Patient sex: M
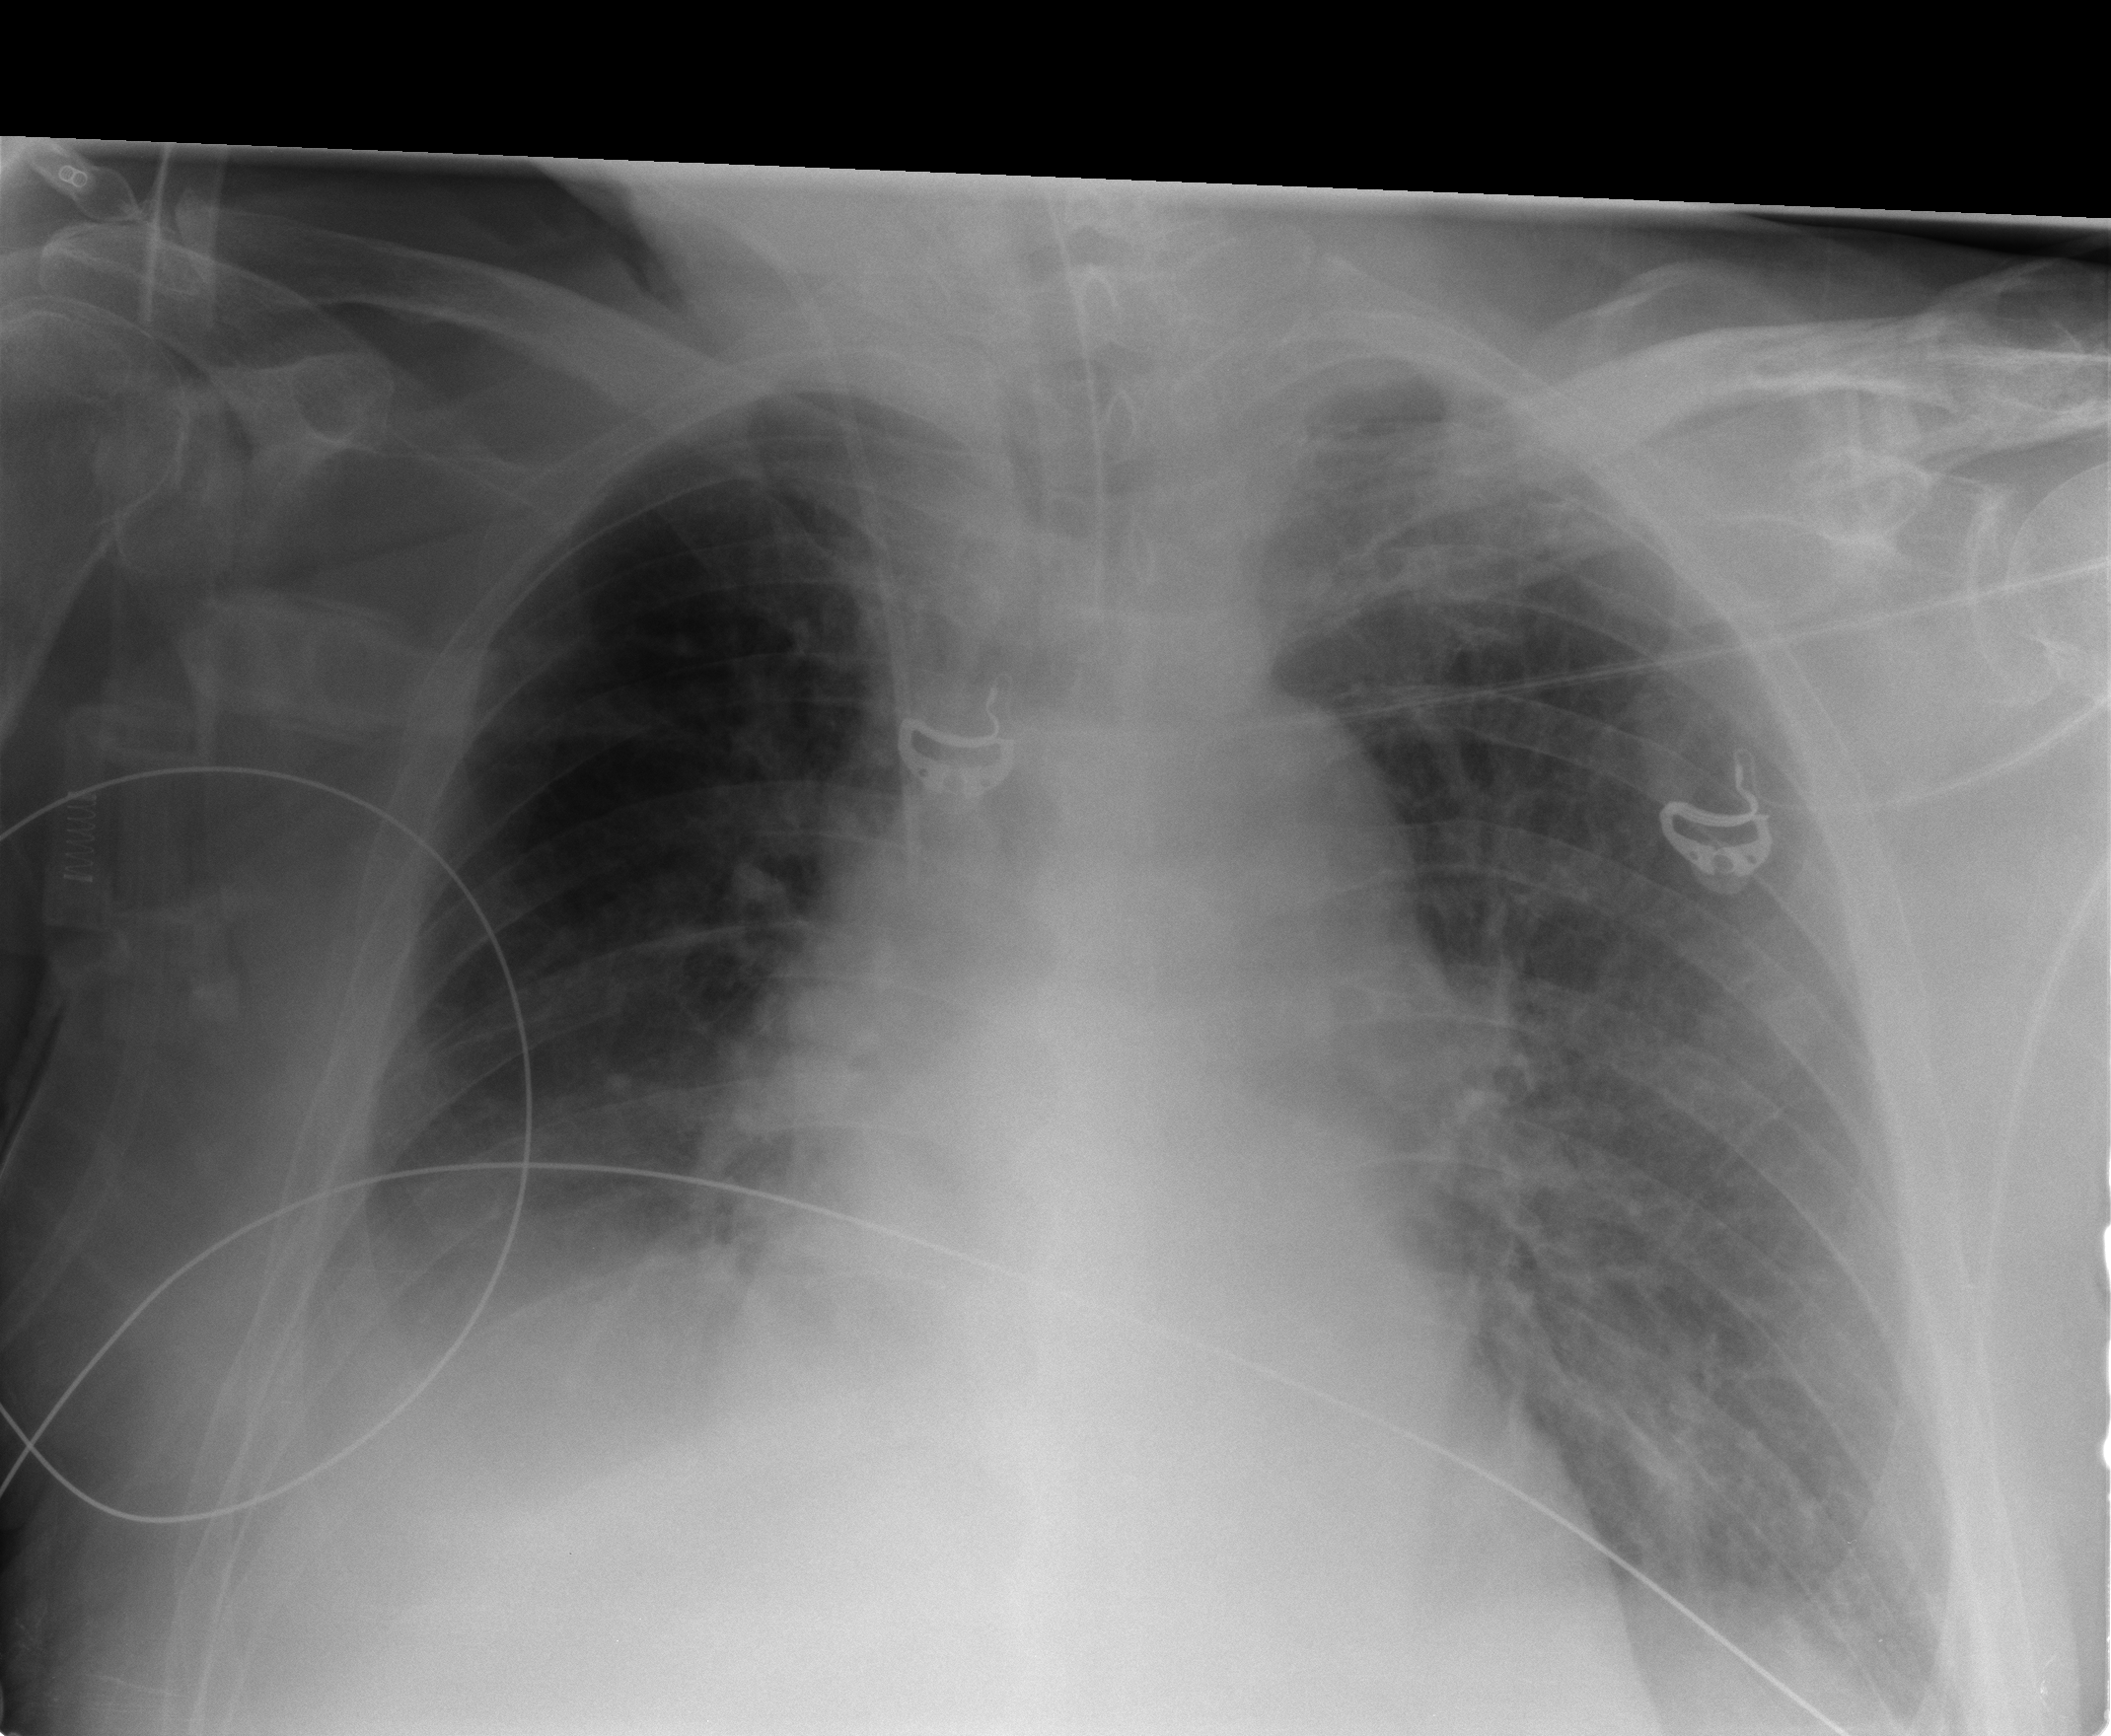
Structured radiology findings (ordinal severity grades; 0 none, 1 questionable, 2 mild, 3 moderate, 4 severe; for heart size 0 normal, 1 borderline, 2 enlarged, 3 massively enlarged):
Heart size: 0
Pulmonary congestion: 0
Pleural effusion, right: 2
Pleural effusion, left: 0
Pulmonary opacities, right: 0
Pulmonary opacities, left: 0
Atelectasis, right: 2
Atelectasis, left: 0